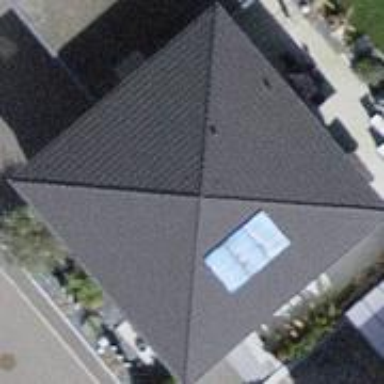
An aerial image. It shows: Detached building with pyramidal roof shape.